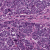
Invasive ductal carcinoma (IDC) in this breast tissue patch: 1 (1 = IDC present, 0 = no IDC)